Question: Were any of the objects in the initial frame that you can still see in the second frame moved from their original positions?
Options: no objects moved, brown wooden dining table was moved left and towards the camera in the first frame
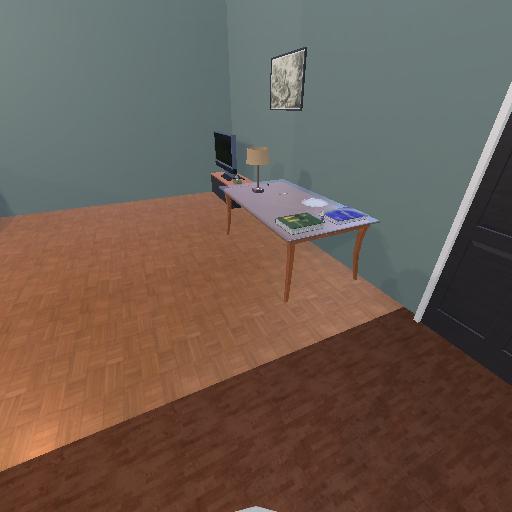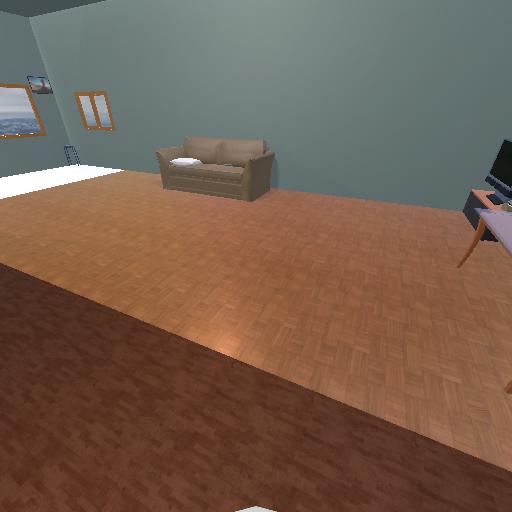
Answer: no objects moved